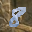
Label: 8